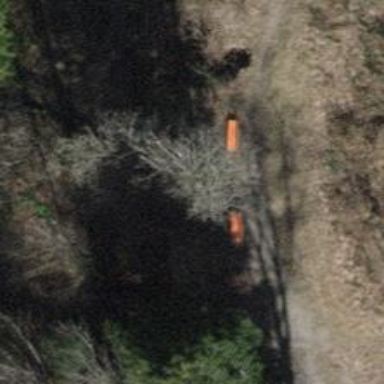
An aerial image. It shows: Red bench.